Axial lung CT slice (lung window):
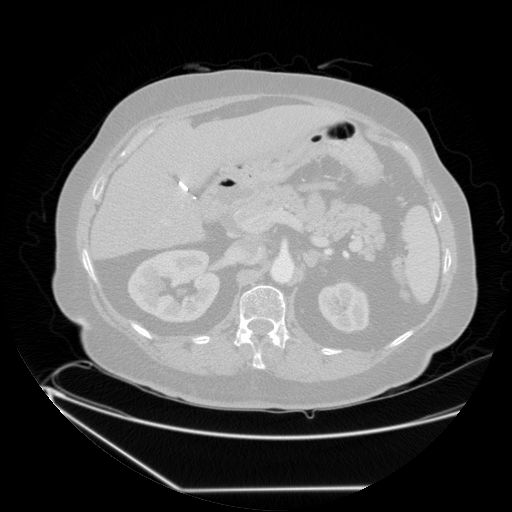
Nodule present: no